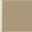
Piece: xx